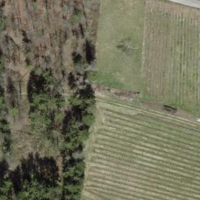
EUNIS habitat code: 44
Species observed at this site:
Corizus hyoscyami
Maniola jurtina
Thyris fenestrella
Melanargia galathea
Myathropa florea
Satyrium w-album
Fragaria vesca
Chorthippus biguttulus